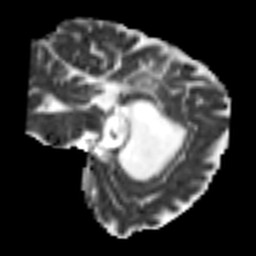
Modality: MD
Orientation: sagittal
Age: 54
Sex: female
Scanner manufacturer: siemens
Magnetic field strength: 3 T
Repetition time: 7.3 s
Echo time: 0.087 s